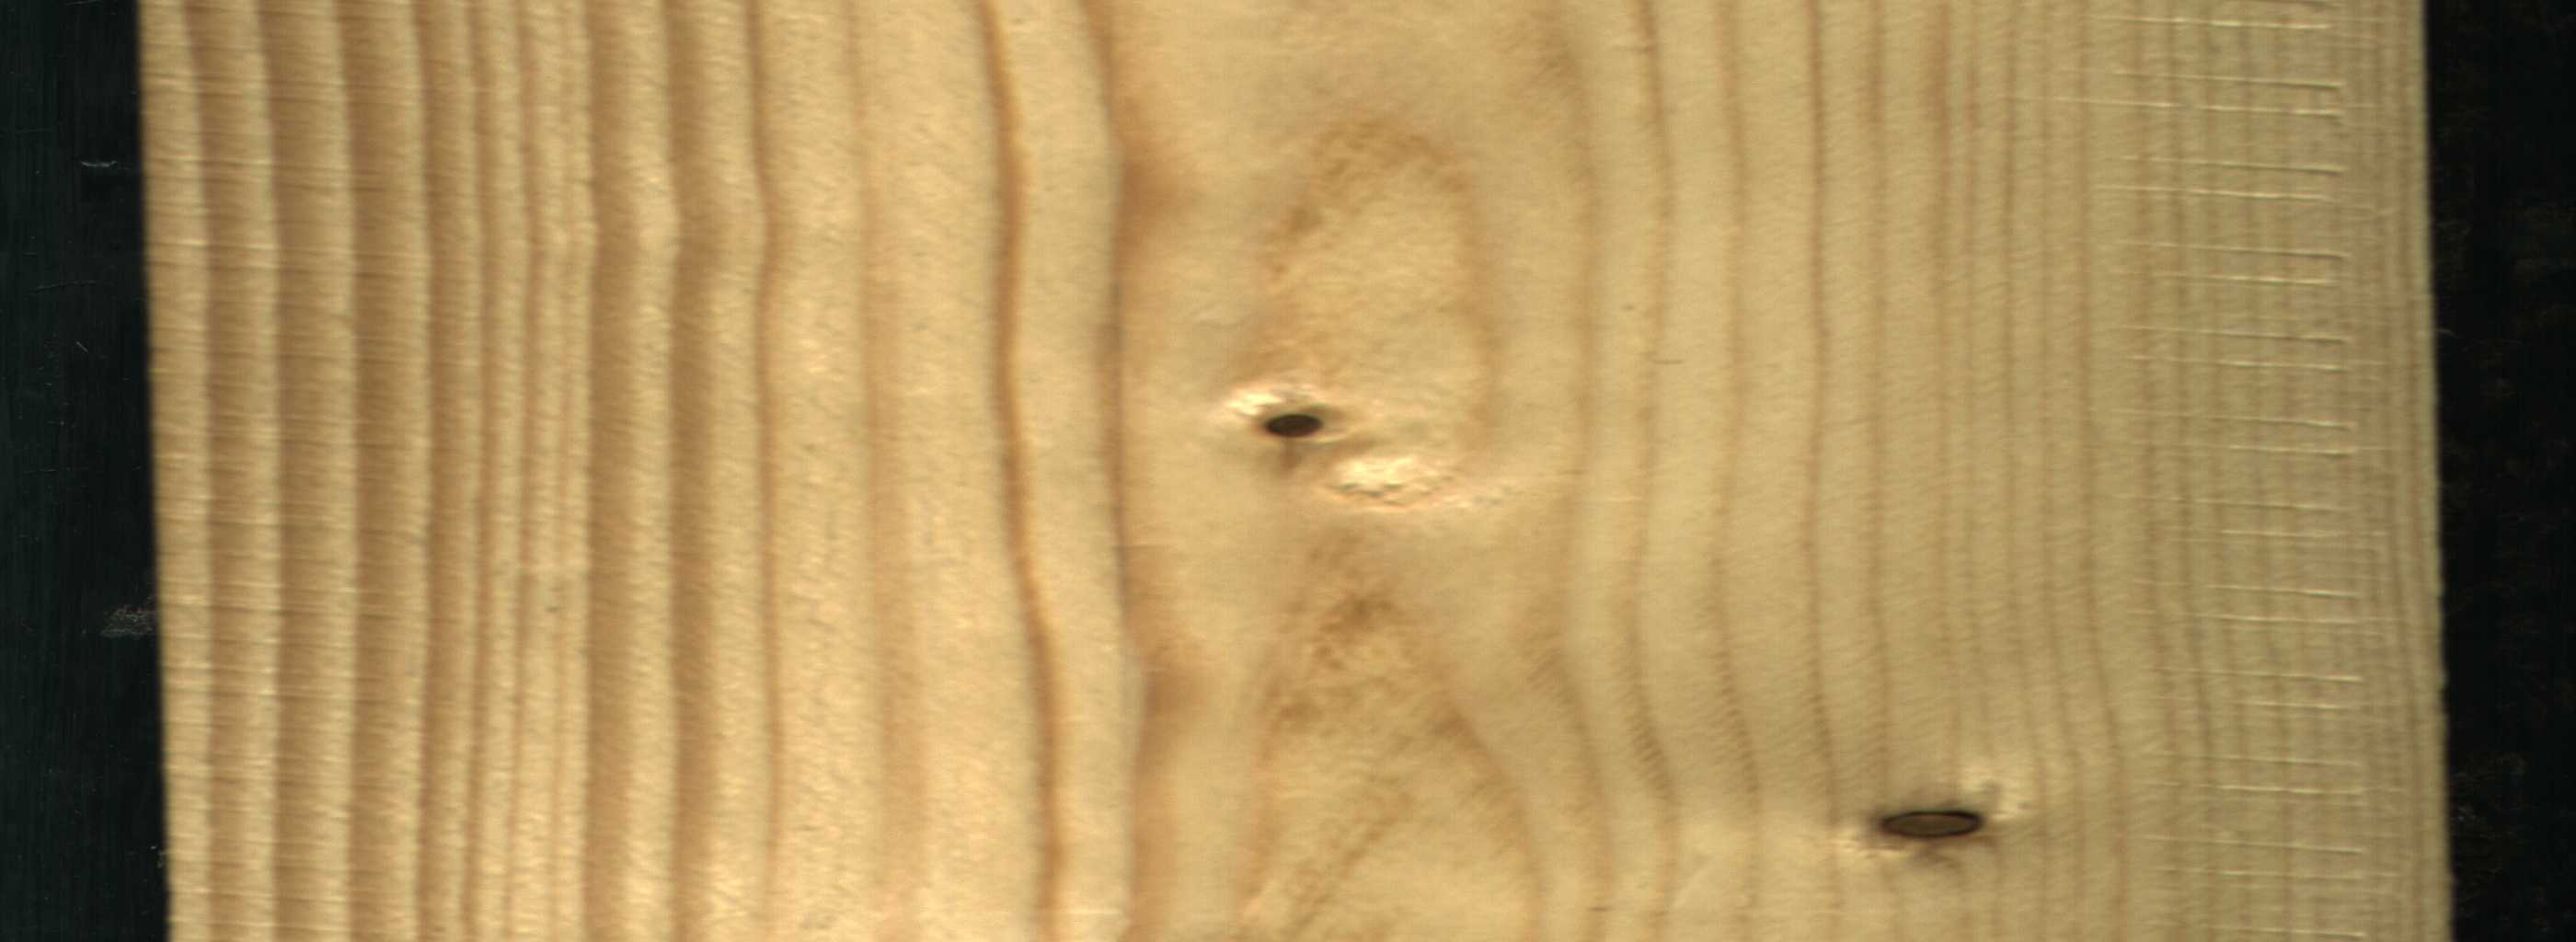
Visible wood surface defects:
Dead_Knot
Dead_Knot